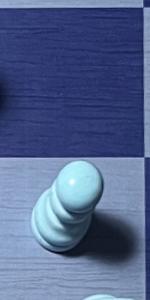
Label: Pawn_White